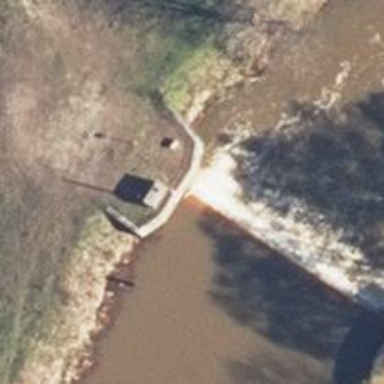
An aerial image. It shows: Weir along the waterway.